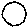
Label: circle